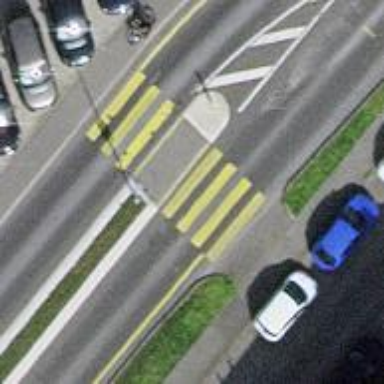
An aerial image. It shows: Zebra crossing on the road.